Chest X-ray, PA view. Patient: 57 years old, sex F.
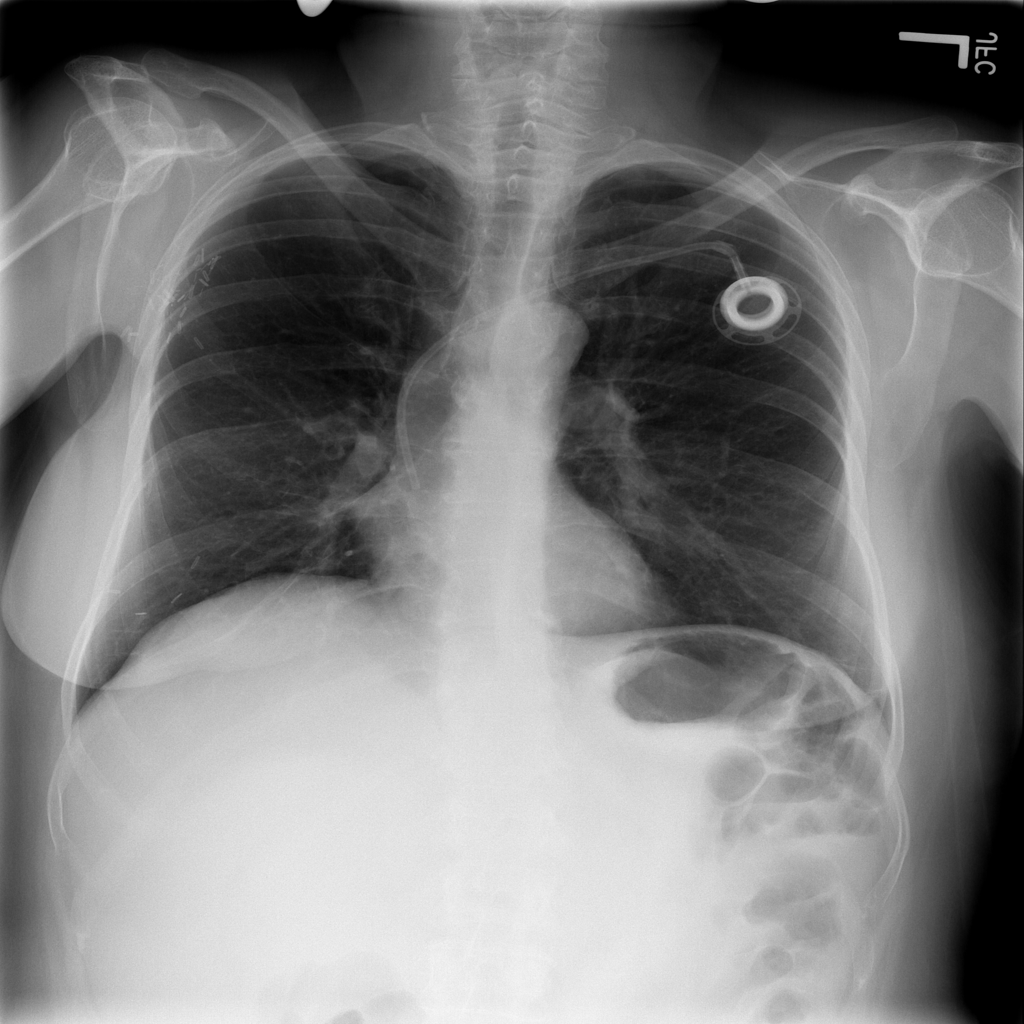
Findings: No Finding